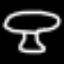
Label: mushroom